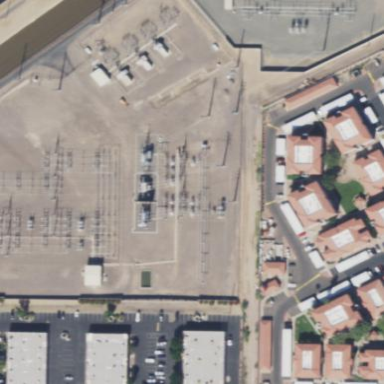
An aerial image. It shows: Outdoor power substation with surrounding wall. The substation operates at the distribution level.